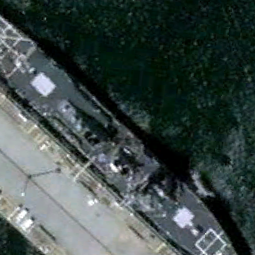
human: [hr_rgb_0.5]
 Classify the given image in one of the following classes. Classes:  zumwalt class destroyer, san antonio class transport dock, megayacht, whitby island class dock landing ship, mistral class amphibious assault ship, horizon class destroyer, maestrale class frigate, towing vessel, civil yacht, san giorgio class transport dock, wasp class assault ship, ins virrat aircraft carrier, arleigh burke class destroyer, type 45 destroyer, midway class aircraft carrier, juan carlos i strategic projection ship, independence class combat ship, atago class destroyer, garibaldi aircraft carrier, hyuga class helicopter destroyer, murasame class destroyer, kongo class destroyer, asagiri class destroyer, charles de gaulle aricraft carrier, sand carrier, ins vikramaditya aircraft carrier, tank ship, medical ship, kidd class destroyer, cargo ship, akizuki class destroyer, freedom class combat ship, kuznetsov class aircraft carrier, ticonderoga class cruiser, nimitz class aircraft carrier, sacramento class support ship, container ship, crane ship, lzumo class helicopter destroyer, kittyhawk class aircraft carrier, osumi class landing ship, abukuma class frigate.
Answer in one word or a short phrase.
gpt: Arleigh Burke class destroyer